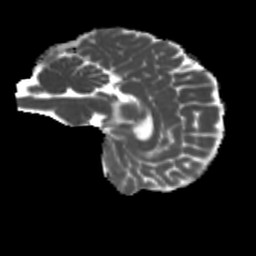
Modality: MD
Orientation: sagittal
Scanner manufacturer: siemens
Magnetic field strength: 3 T
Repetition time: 4 s
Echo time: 0.0594 s